Question: Hi I have the following data set generated from database (of a SAP Business One system)

I generated this result by using the following query:
'''
SELECT T1.[ItemCode], T0.[DocNum], T1.[Price], T0.[CardName]
FROM OINV T0 INNER JOIN INV1 T1 ON T0.[DocEntry] = T1.[DocEntry]
GROUP BY T1.[ItemCode], T1.[Price], T0.[CardName],T0.[DocNum]
'''
I want to grab the latest price of each item for each customer.
Can anyone please help me with that?
Thanks in Advance
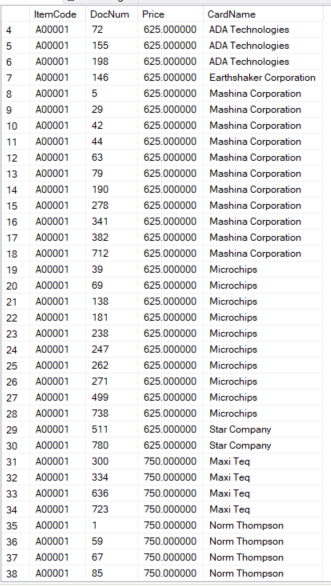
Answer: You can use 'row_number()'
'''
select * from
(
SELECT T1.[ItemCode], T0.[DocNum], T1.[Price], T0.[CardName],
row_number() over(partition by T0.[CardName],T1.[ItemCode] order by T1.[Price] desc) as rn
FROM OINV T0 INNER JOIN INV1 T1 ON T0.[DocEntry] = T1.[DocEntry]
)A where rn=1
'''